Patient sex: M
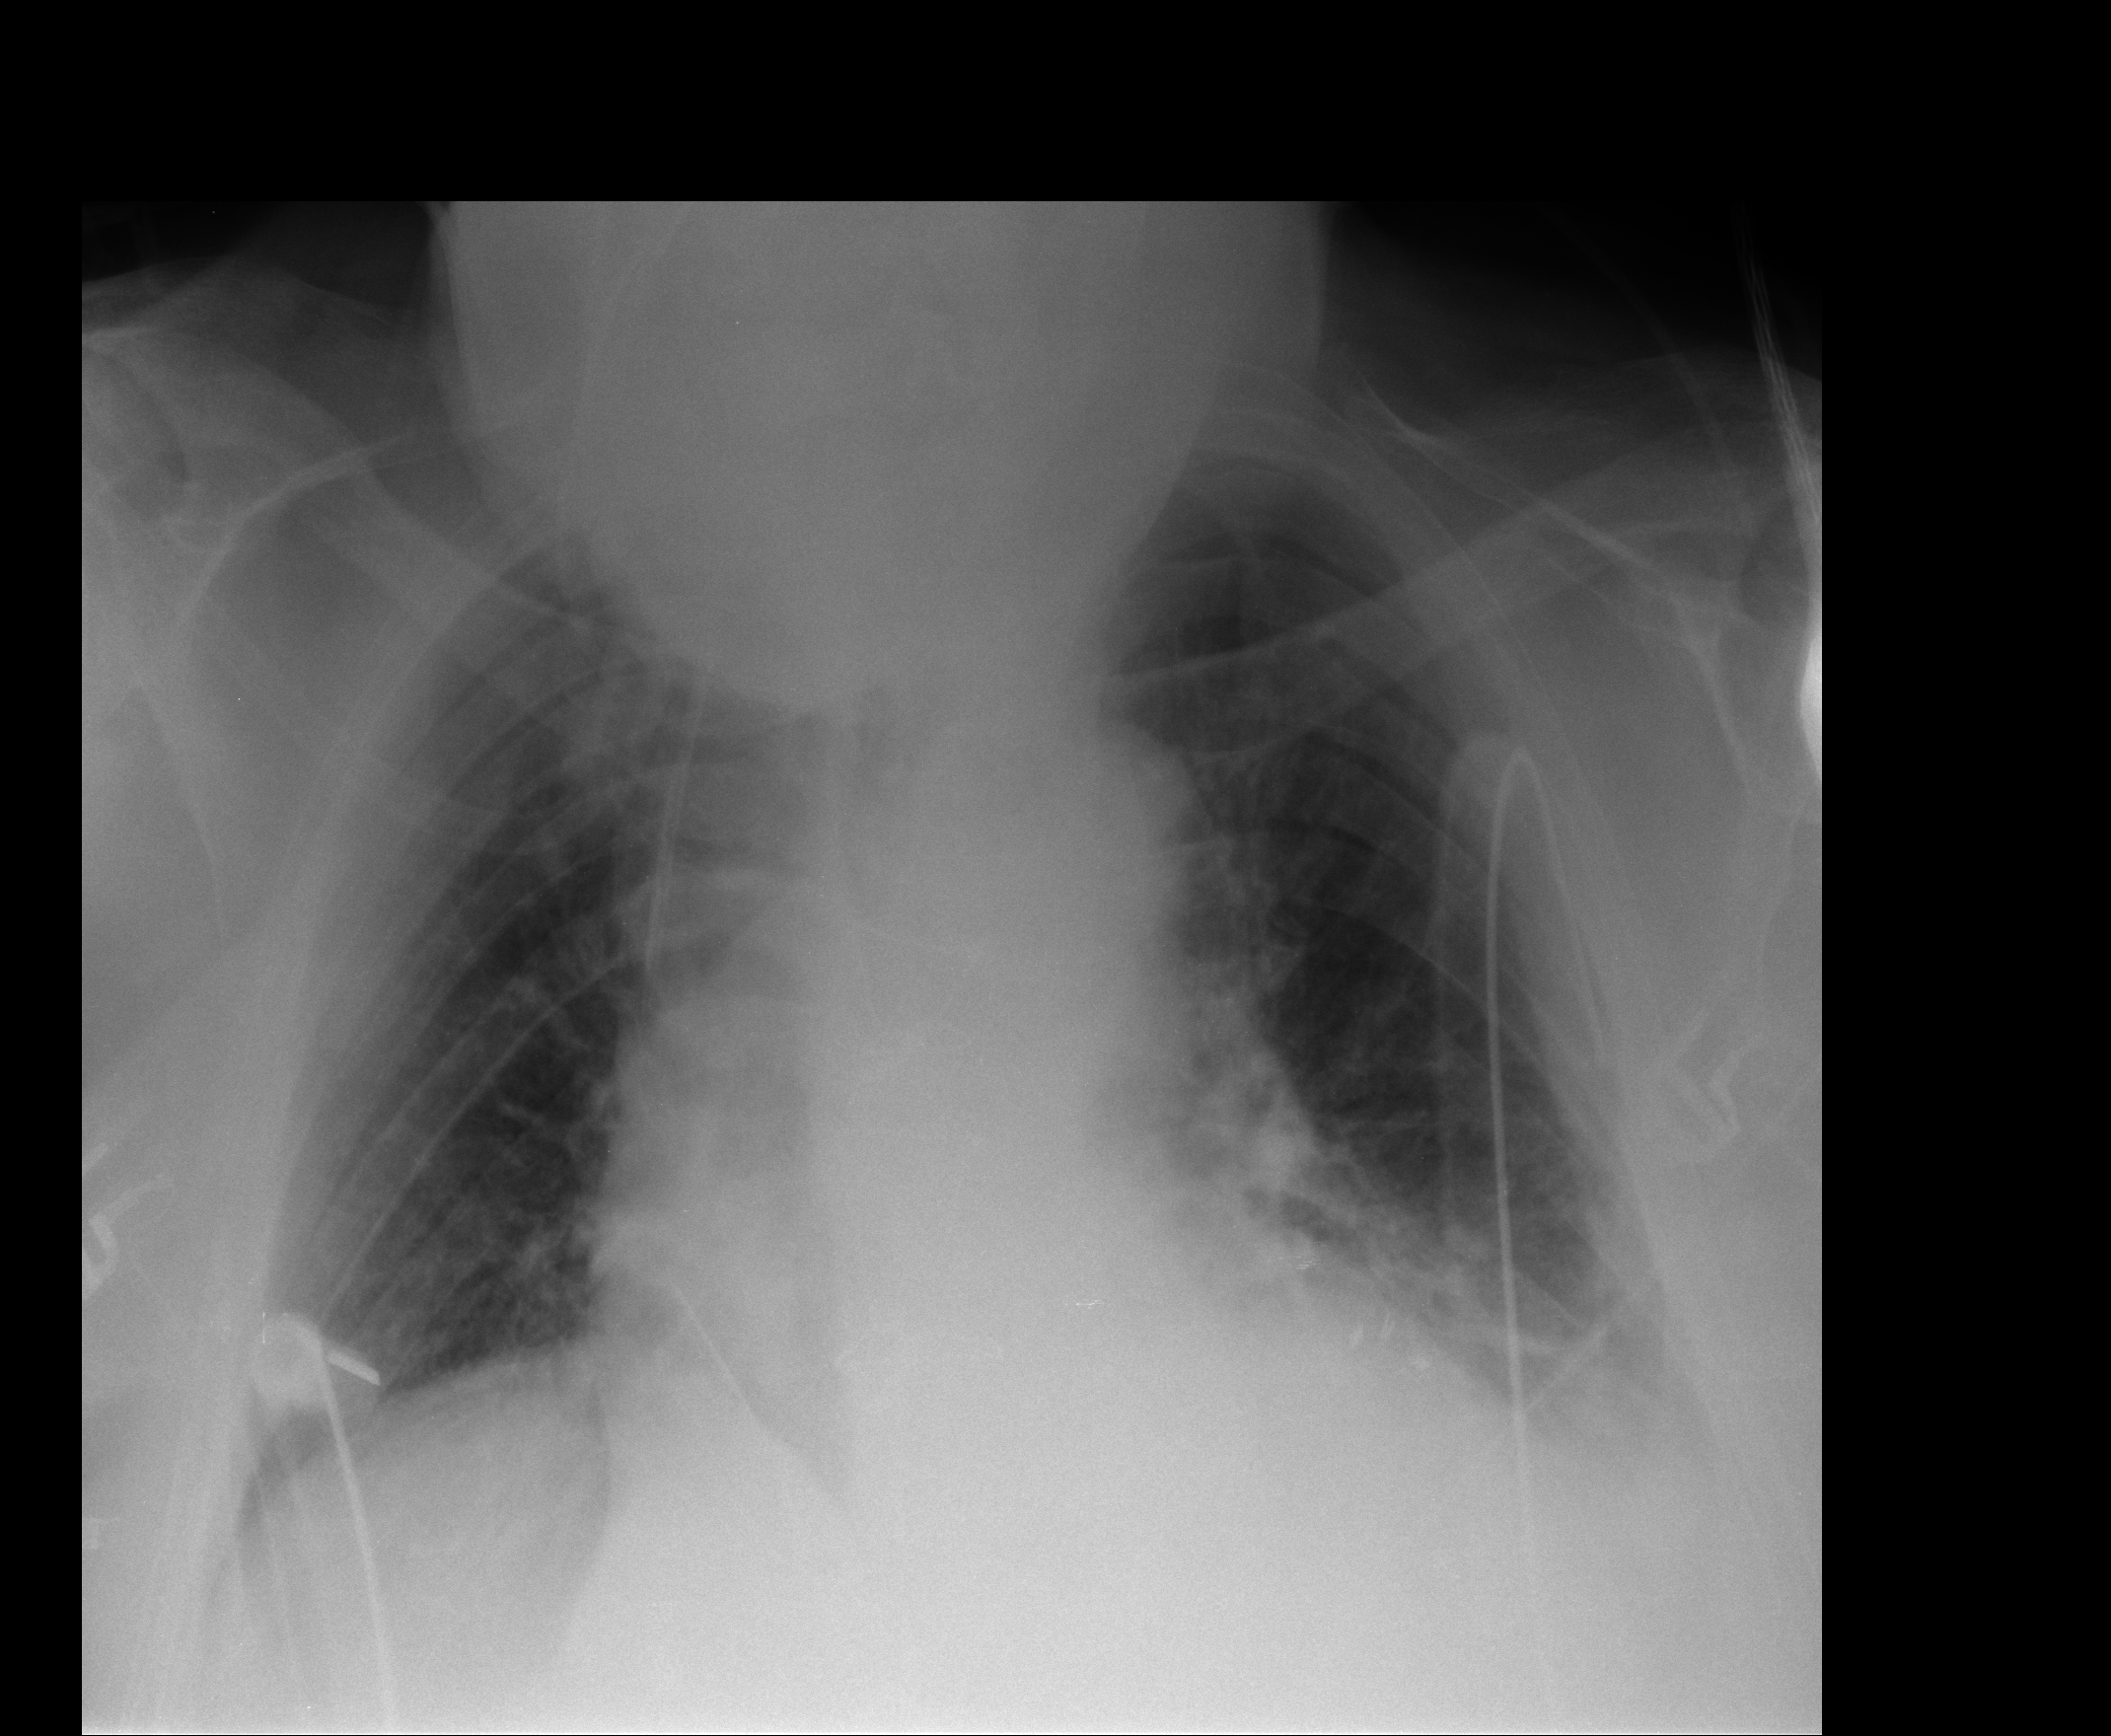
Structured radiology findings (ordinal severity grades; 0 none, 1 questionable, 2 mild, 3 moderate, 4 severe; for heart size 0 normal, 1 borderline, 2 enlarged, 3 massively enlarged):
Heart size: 2
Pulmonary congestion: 0
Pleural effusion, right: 0
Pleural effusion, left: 2
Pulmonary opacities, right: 0
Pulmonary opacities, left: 0
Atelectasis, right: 2
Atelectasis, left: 2